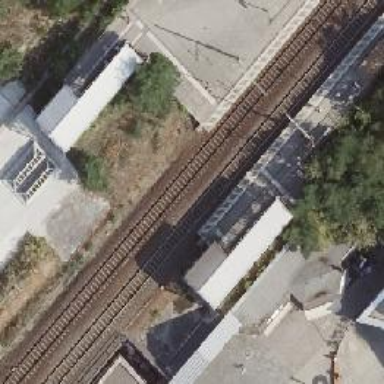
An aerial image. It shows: Railway signal.